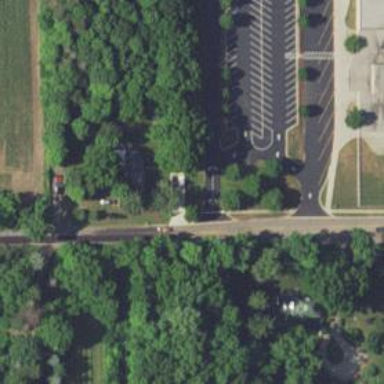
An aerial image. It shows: Service road.